Question: I've been recently playing with Ember.js utilizing Ember CLI and I am running into an issue with a very simple application I cannot seem to get around.
I have set up an Ember Data fixture adapter with a simple model "Post" which contains two string properties--title & content. I've then proceeded to map a route like so:
'''
Router.map(function() {
this.resource('posts', {path: '/'});
});
'''
Then create a router for posts which simply returns the model data:
'''
export default Ember.Route.extend({
model: function() {
this.store.find('post');
}
});
'''
My template simply iterates through all the posts in the model like so:
'''
{{#each post in model}}
<h3>{{post.title}}</h3>
<p>{{post.content}}</h3>
{{/each}}
'''
The Ember browser extension properly shows my two test posts in the Data tab like so:

But for some reason the template simply will not render the model data. My application.hbs file does contain the appropriate {{outlet}} which I've tested by adding some dummy text into the post.hbs file. This text shows up properly.
Any idea why my model will not display properly would be greatly appreciated. Thanks!
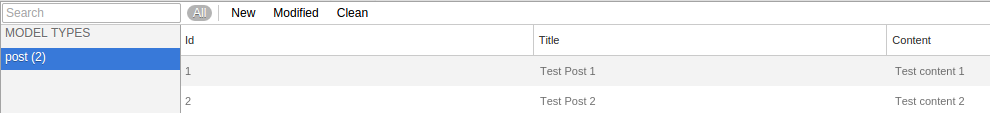
Answer: Unless you made an error while typing your code into StackOverflow, your issue is that you're not actually returning anything in your model hook. Change this:
'''
this.store.find('post');
'''
To this:
'''
return this.store.find('post');
'''